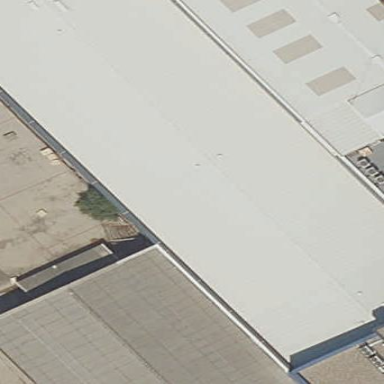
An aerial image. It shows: Industrial building.